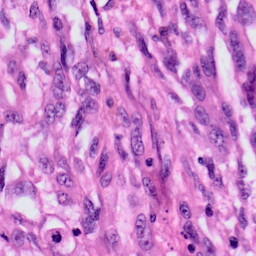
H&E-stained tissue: Skin